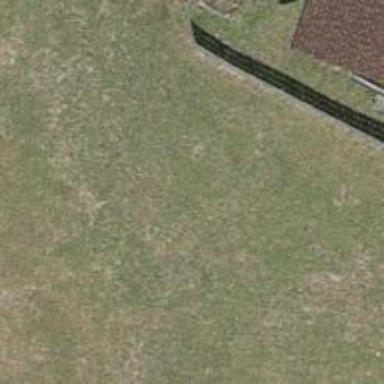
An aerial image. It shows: Fence.